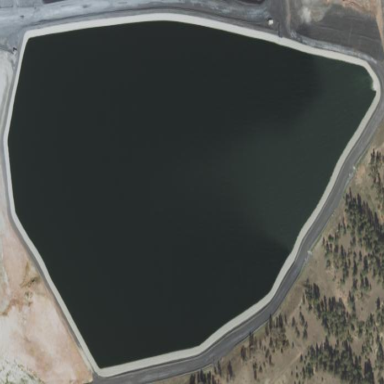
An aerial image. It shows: Tailings reservoir.